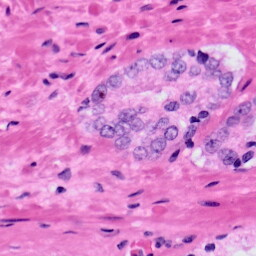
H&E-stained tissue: Prostate